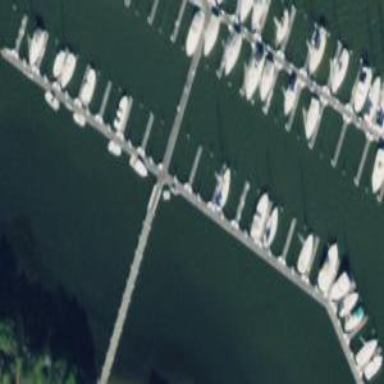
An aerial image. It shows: Man-made pier.